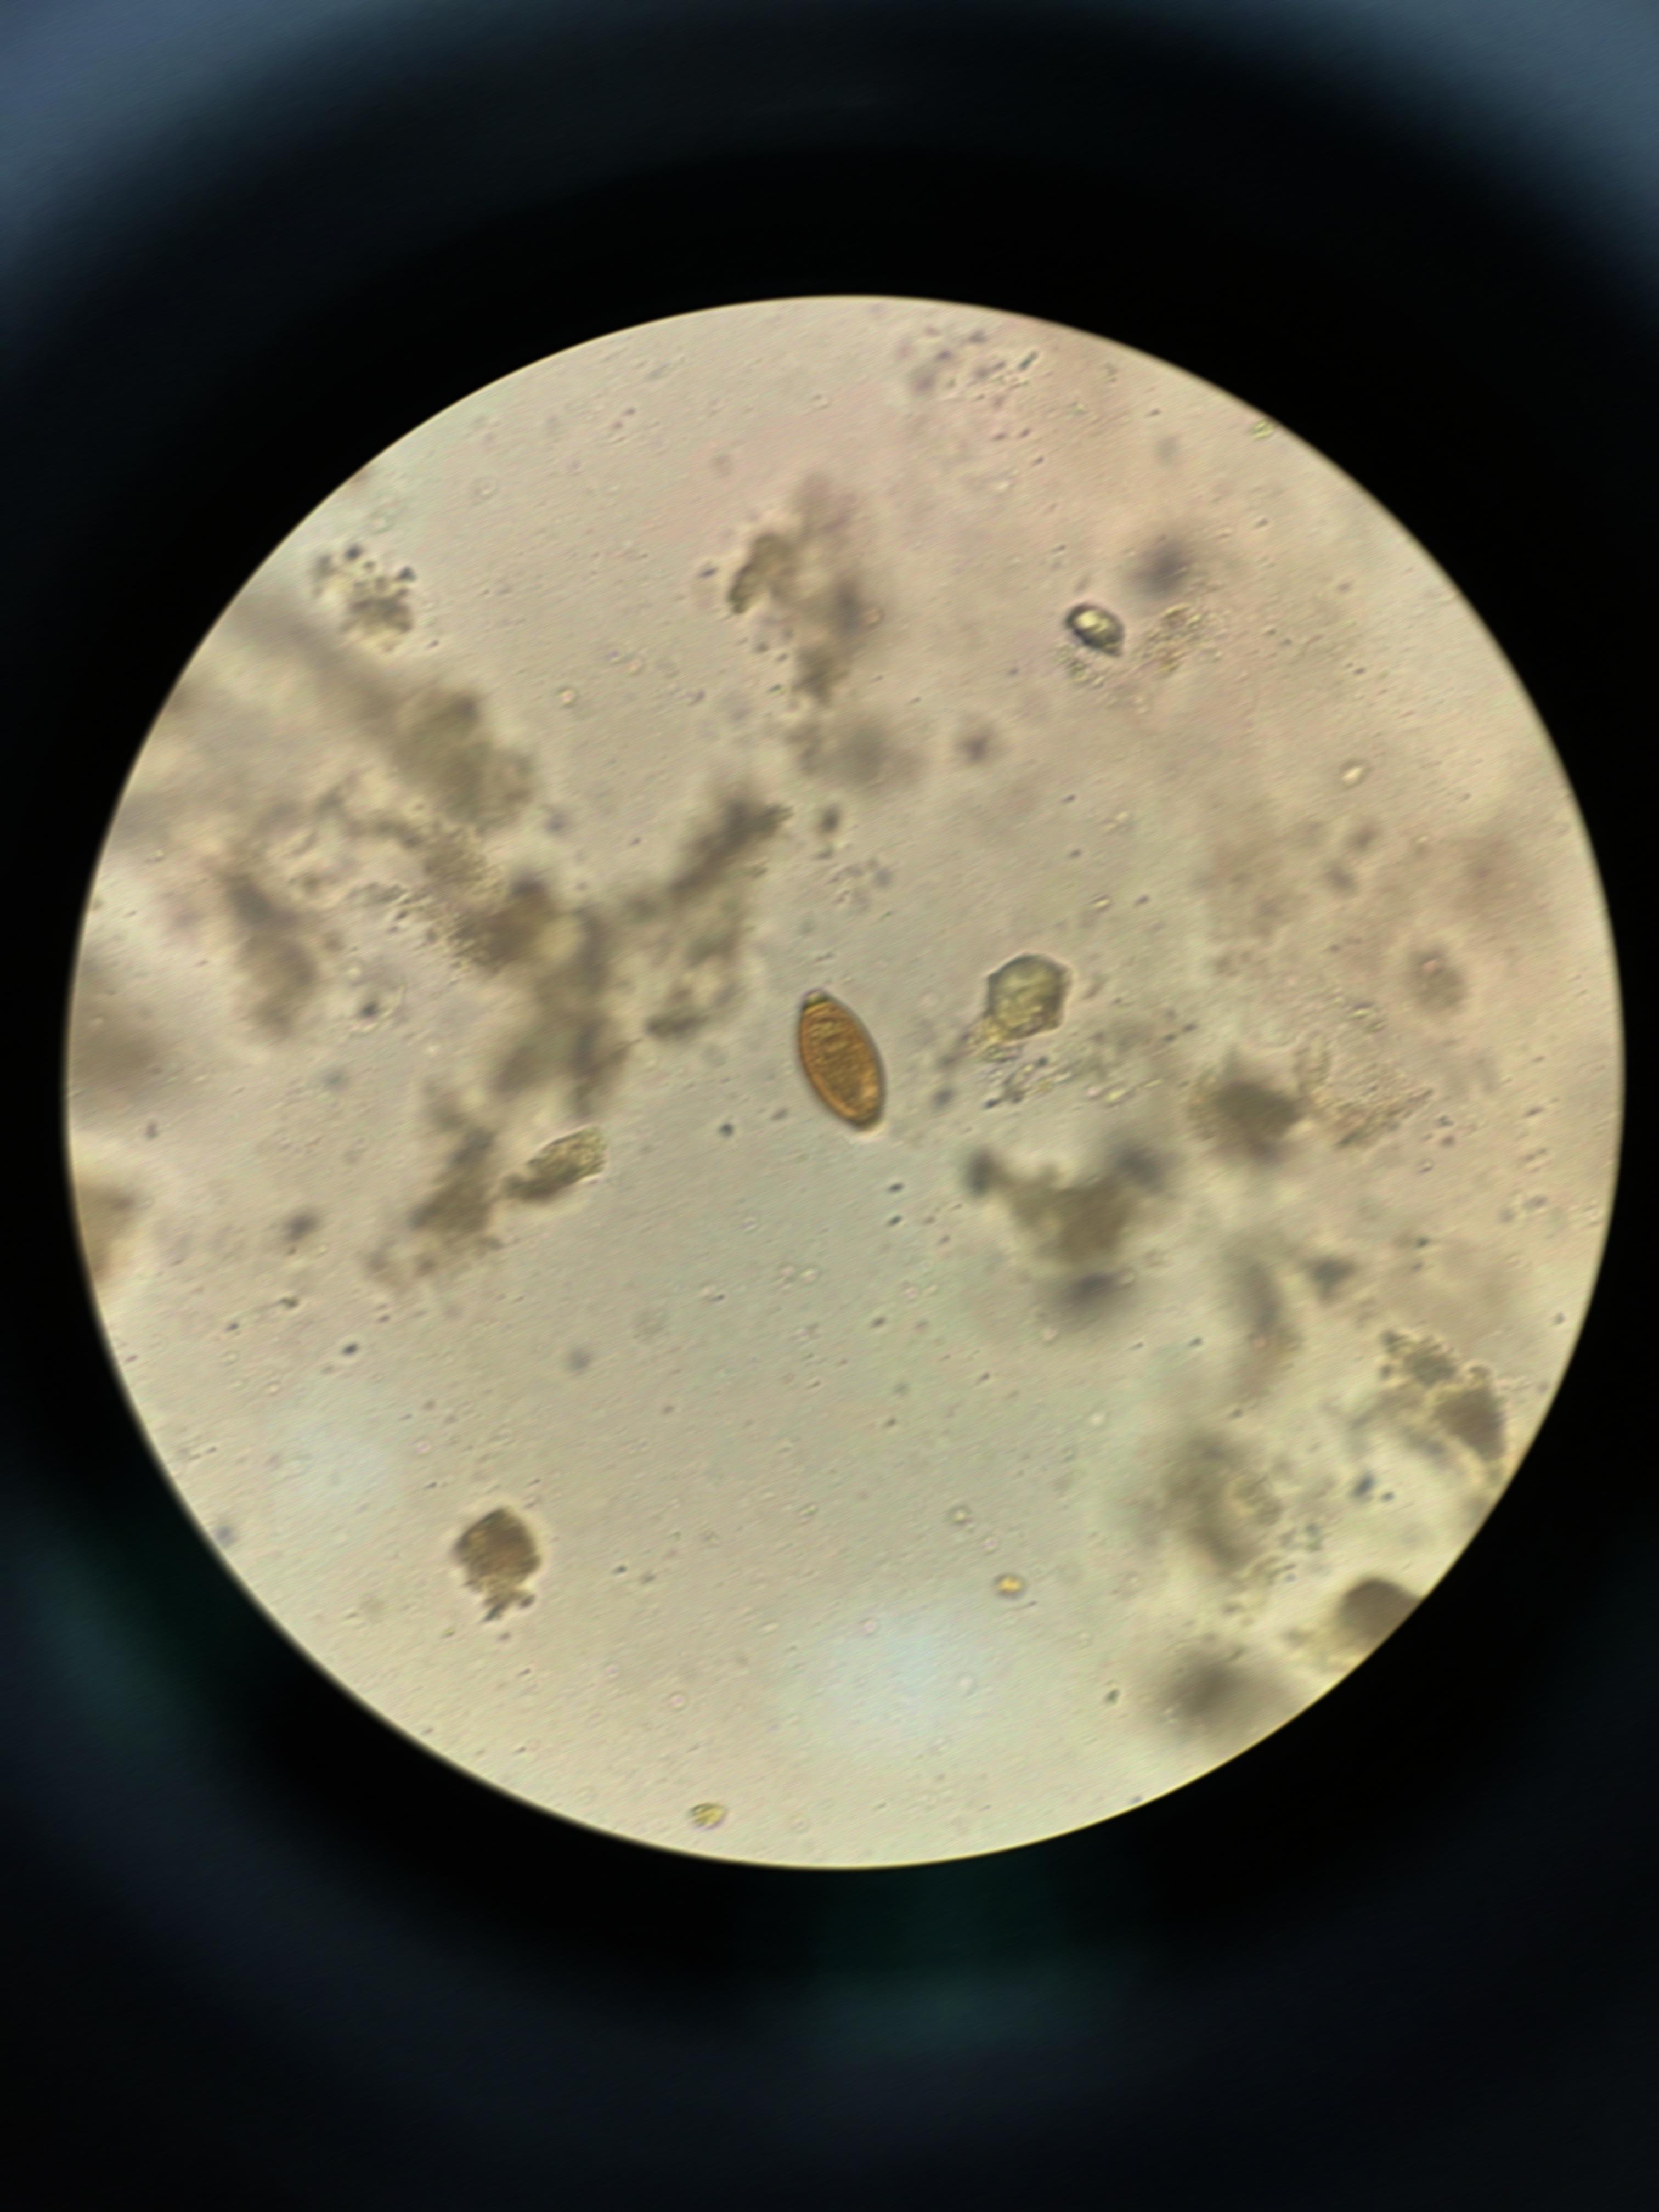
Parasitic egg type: Trichuris trichiura